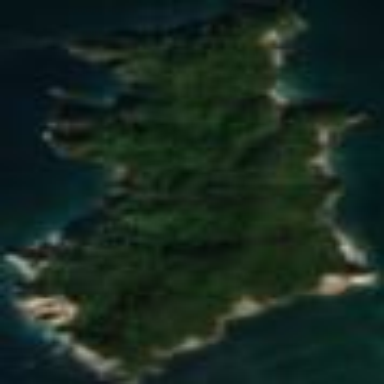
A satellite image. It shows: Island with natural coastline.